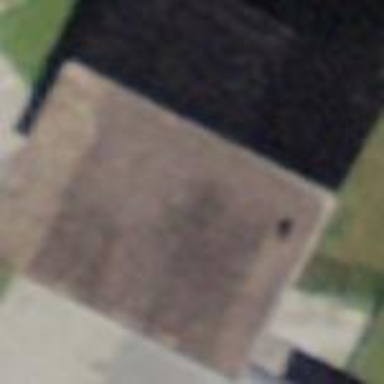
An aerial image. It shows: Gabled roof on farm auxiliary building.